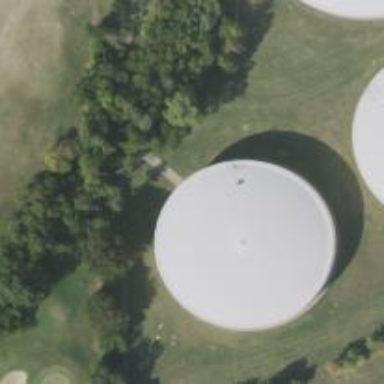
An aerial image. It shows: Building with water storage tank inside.